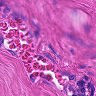
Metastatic tissue present: no